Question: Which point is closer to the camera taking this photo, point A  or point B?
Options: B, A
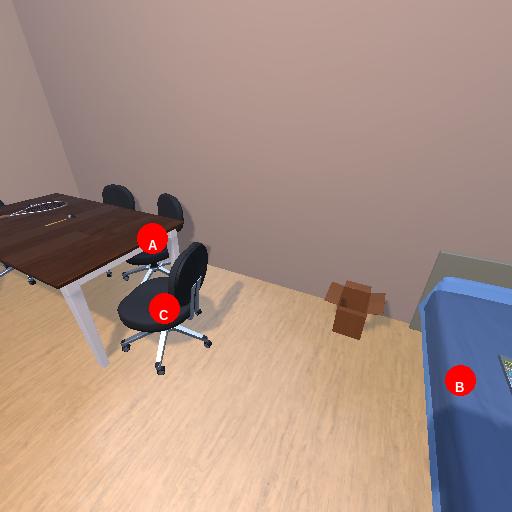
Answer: B